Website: macys
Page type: account-selection
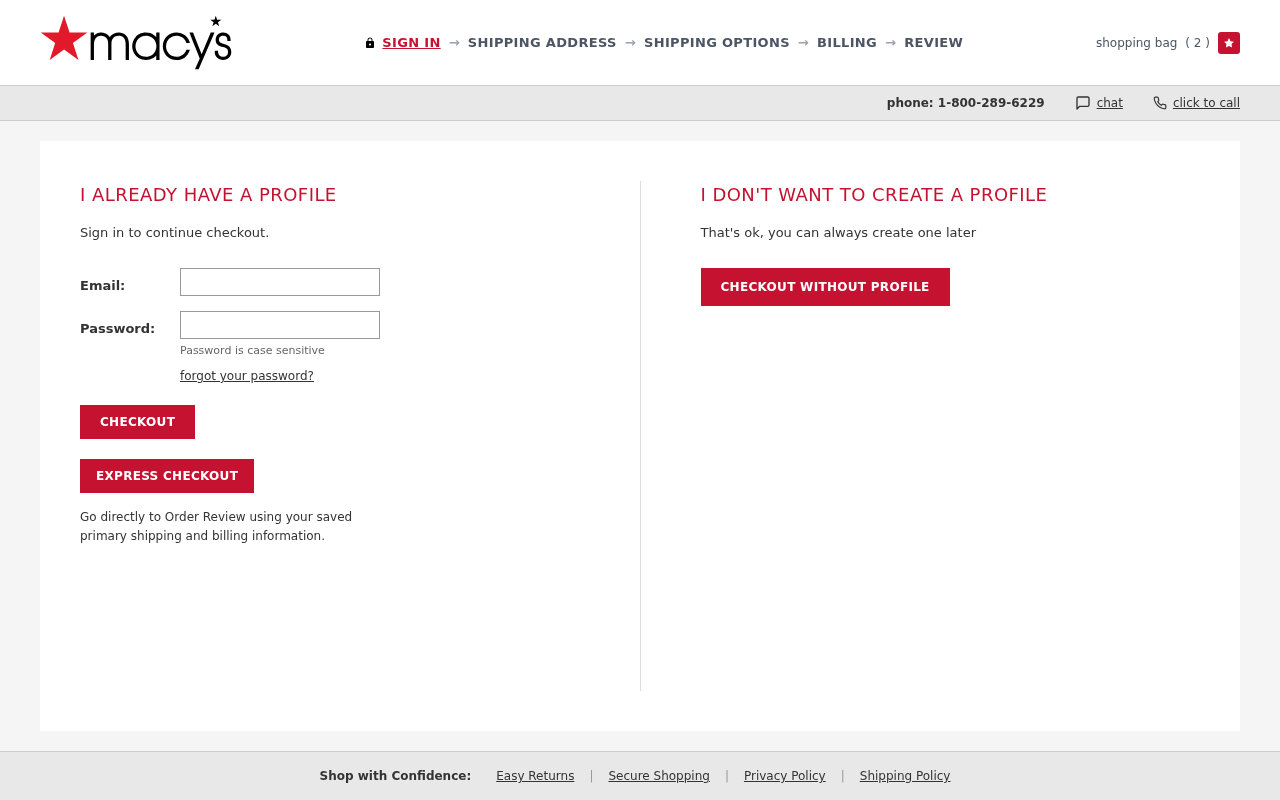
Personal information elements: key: PII_EMAIL
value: monicabailey@yahoo.com
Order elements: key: ORDER_NUM_ITEMS
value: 2